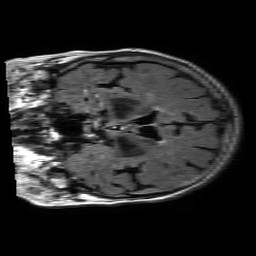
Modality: FLAIR
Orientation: coronal
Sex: female
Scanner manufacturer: philips
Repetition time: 11 s
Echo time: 0.125 s